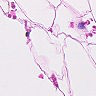
Metastatic tissue present: no